Question: So I'm having a really weird issue with my submit button. I'm using 'width:100%' on the submit button, and it is in a "wrap" So, basically it should be the full width, but ultimately I can't seem to get it to work. Here's a screen shot of what I'm talking about

As you can see the input fields are all working correctly with the 'width:100%', but the submit isn't working. Here's the code to the corresponding issue.
The HTML part.
'''
<div class="wrap">
<form>
<div>
<input type="text" placeholder="Name">
</div>
<div>
<input type="text" placeholder="Email">
</div>
<div>
<input type="password" placeholder="Password">
</div>
<div>
<input type="submit">
</div>
</form>
</div>
'''
And the CSS to it.
'''
input[type=submit] {
font-family: "Avenir", "Helvetica Neue", Helvetica, Arial, sans-serif;
display: block;
height: 52px;
width: 100%;
margin: 0 auto;
background: #27A6D1;
text-align: center;
color: #fff;
line-height: 52px;
font-size: 20px;
font-weight: 500;
cursor: pointer;
padding: 0;
border: none;
}
.wrap {
width: 320px;
margin: 0 auto;
padding: 40px 0;
}
input {
width: 100%;
height: 52px;
margin: 0 0 10px;
font-size: 18px;
font-family: "Avenir", "Helvetica Neue", Helvetica, Arial, sans-serif;
color: #333;
background: #fff;
padding: 0 14px;
outline: none;
border: 1px solid #ccc;
}
'''
I can get it to work with something like 'width: 109%', but I would prefer using '100', and a reason or explanation why this isn't working, Any ideas guys?
Also, <URL>.
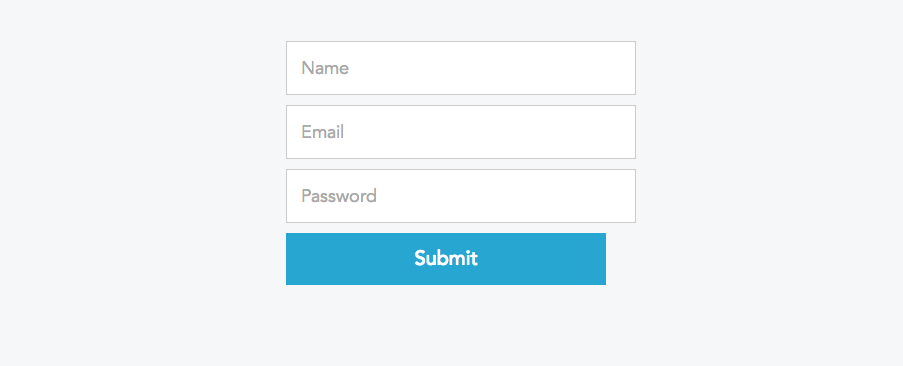
Answer: A quick fix would be using 'box-sizing: border-box' on all input elements in the form, and then declare a uniform width: this will ensure that the width is computed as the final border-box width (inclusive of border widths and paddings).
'''
input {
box-sizing: border-box;
width: 100%;
}
'''
You can then safely customize the padding for each individual input element (if you desire so), without having to worry how they affect the final width of the element.
Here's a proof-of-concept fiddle constructed based on the markup you have provided ;) <URL>